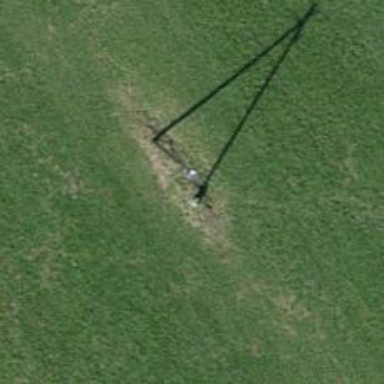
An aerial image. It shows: Guyed pole used for power distribution.